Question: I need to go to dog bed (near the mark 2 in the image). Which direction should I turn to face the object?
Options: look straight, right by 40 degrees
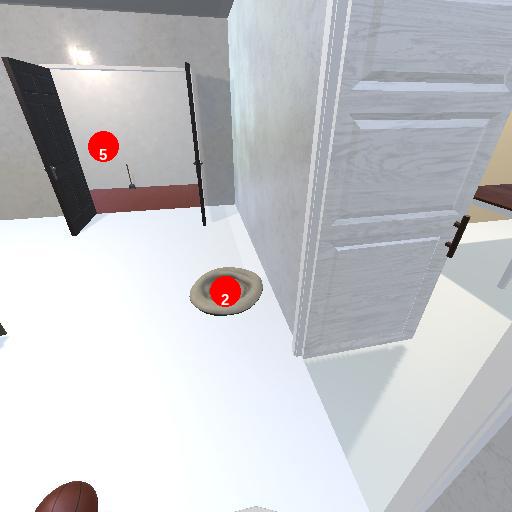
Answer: look straight